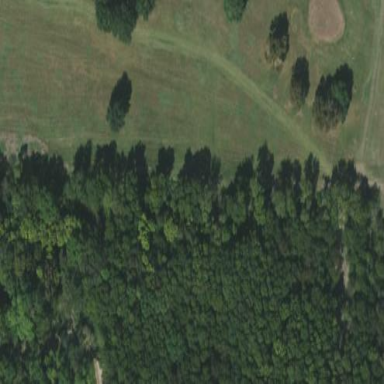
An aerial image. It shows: Lush grass fairway on golf course.